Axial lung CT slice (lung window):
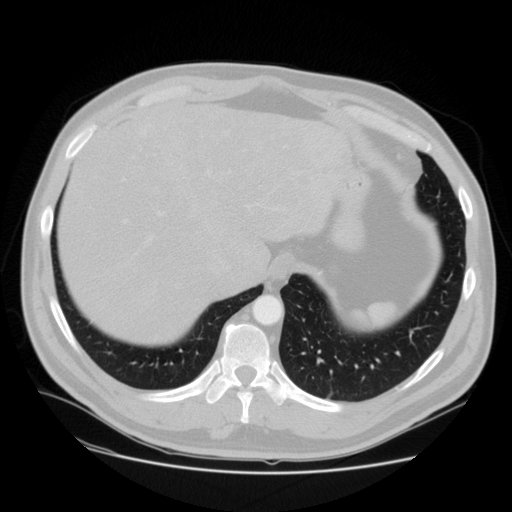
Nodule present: no